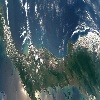
Label: land